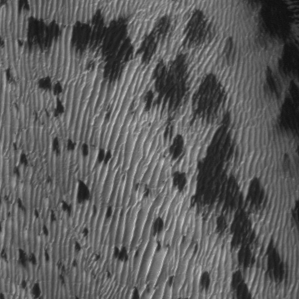
Label: frost